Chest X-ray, PA view. Patient: 34 years old, sex M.
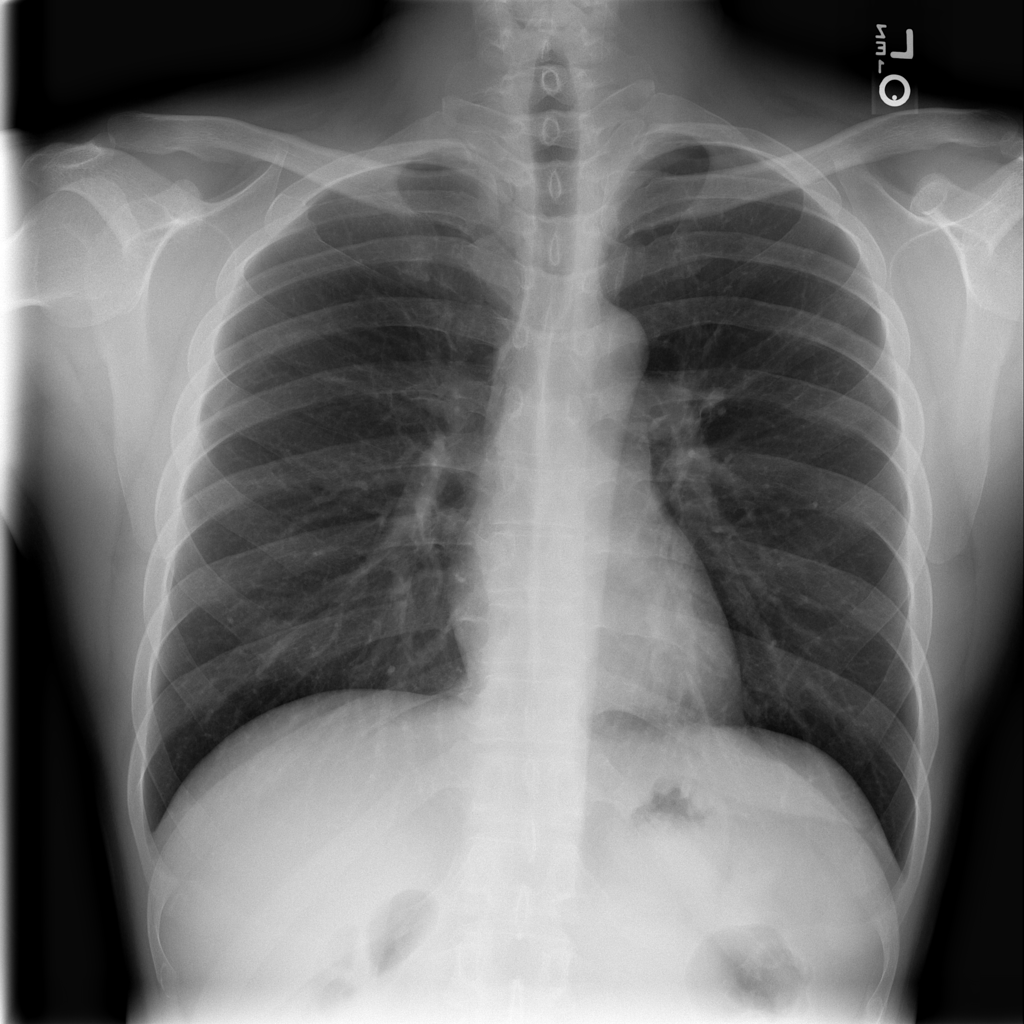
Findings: No Finding